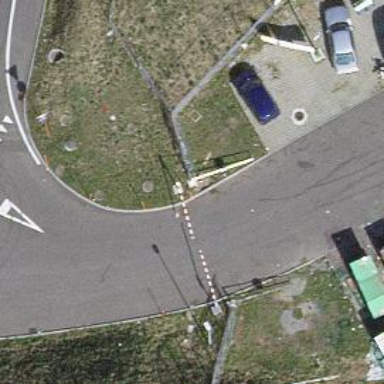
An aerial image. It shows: Lift gate barrier.